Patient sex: M
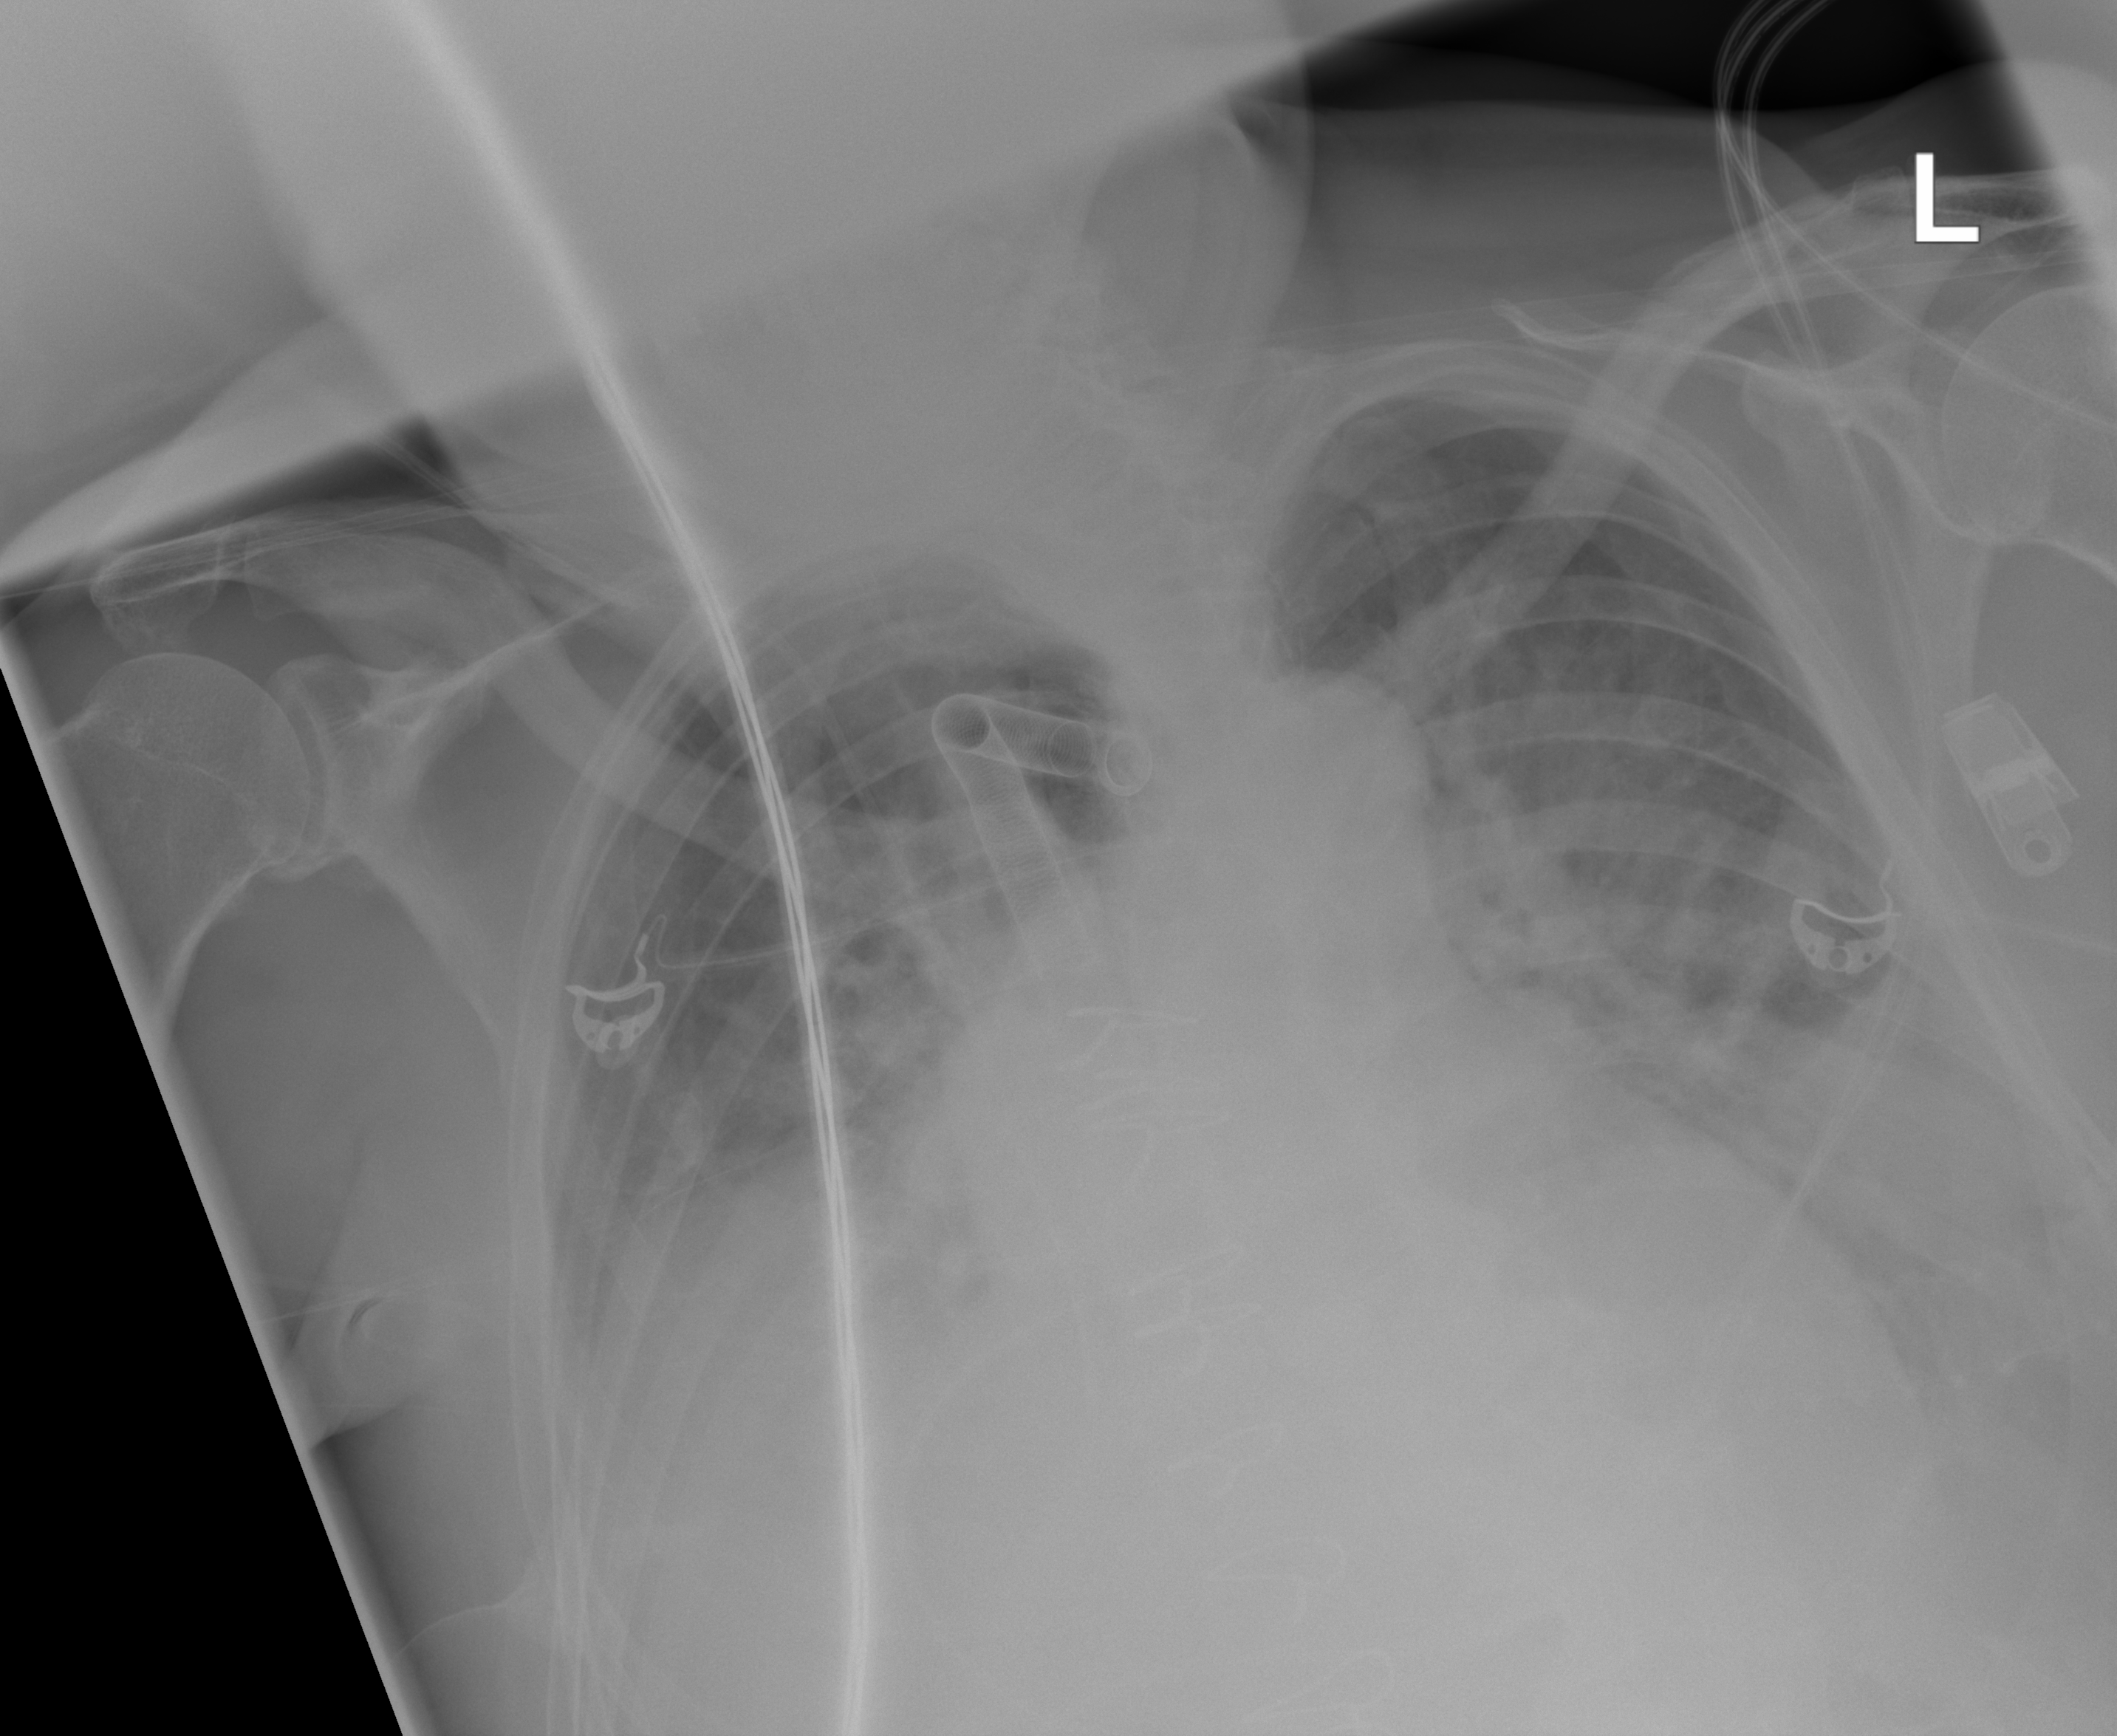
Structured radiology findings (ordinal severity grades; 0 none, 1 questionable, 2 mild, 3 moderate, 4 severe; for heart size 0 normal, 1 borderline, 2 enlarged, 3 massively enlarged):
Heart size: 2
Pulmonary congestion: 2
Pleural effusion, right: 3
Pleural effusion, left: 3
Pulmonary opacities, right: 2
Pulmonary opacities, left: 2
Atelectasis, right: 2
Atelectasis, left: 2